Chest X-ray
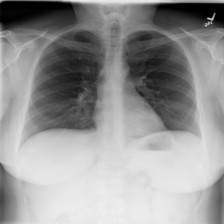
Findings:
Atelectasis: positive
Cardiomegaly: negative
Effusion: negative
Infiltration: negative
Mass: negative
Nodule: negative
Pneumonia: negative
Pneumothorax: negative
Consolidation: negative
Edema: negative
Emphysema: negative
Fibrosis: negative
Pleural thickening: negative
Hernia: negative